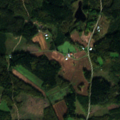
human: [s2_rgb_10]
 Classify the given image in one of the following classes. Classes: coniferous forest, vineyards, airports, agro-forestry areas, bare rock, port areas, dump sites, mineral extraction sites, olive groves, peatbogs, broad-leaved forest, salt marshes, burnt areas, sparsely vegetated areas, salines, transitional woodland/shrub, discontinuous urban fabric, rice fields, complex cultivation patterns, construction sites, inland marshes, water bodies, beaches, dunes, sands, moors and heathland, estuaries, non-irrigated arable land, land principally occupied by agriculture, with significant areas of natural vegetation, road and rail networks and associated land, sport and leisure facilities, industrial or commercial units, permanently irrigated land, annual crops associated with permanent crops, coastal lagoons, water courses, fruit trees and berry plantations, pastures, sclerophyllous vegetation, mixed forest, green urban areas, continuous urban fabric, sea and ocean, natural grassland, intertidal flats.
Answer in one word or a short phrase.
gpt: land principally occupied by agriculture, with significant areas of natural vegetation, mixed forest